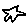
Label: star